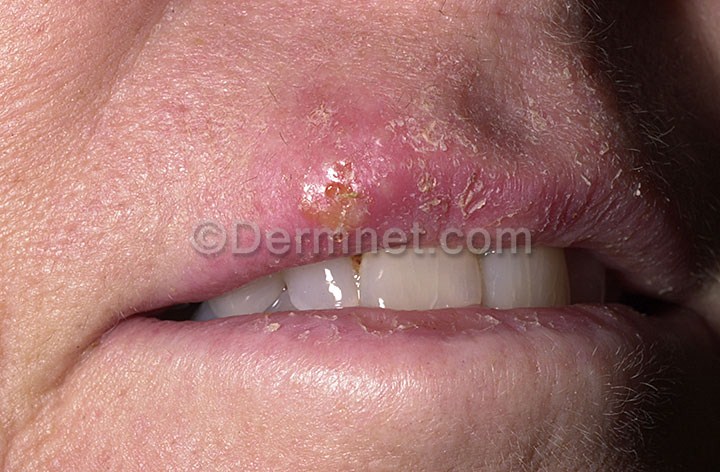
Disease: Warts Molluscum and other Viral Infections